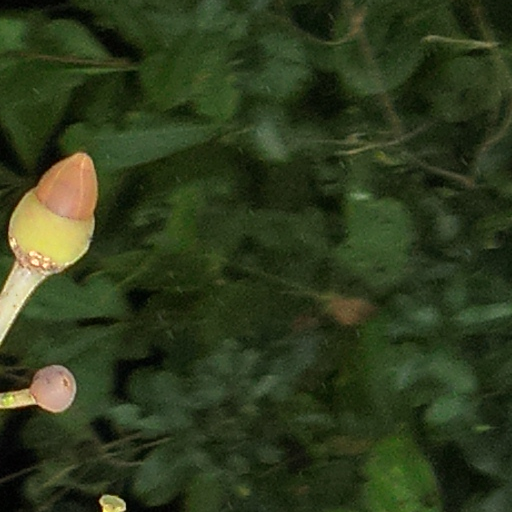
Species: Pseudobombax septenatum
GBIF accepted scientific name: Pseudobombax septenatum
Crown area (m\u00b2): 400.48